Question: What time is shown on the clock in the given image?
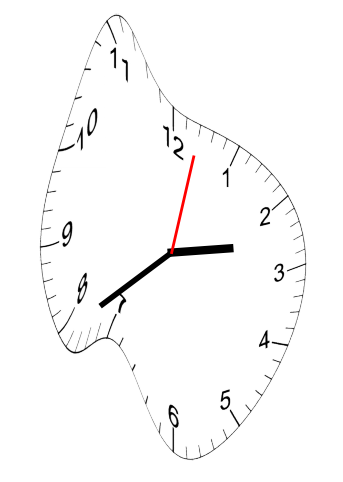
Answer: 02:39:02